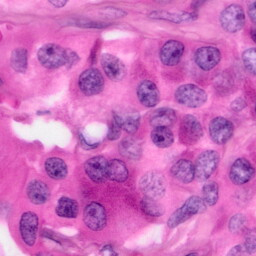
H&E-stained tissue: Pancreatic